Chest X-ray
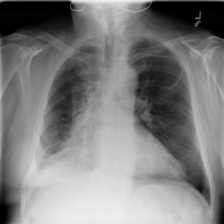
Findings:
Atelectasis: negative
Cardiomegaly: negative
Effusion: positive
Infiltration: positive
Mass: negative
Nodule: negative
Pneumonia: negative
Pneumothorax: negative
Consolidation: positive
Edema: negative
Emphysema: negative
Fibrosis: negative
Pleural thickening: positive
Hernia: negative